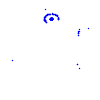
Particle: proton